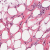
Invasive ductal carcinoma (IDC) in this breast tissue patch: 1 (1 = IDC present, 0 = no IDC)